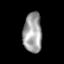
Tissue: lung
Cell type: Myeloid cells
Senescence score: 0.8277
Nuclear area (px): 741
Mean DAPI intensity: 159.279